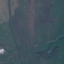
Land use / land cover: Pasture